Question: I have some square divs in my page which I use like buttons. How can I make the vertical lines a bit inclined without rotating the whole square ?
I want to make a square look like in figure 1 (in green) instead of figure 2 (in red)
Is this possible through css or should I use images ?

'''
html:
<div id="square"></div>
css:
#square {
width:50px;
height:50px;
display:block;
background-color:red;
overflow:hidden
}
'''
<URL>
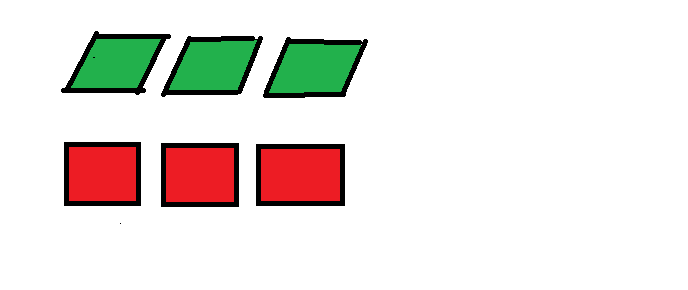
Answer: Use CSS3 Transform: Skew
'''
#square {
-ms-transform: skew(30deg); /* IE 9 */
-webkit-transform: skew(30deg); /* Chrome, Safari, Opera */
transform: skew(30deg); /* Standard syntax */
transform-origin: bottom left; /* Prevent the bottom from shifting */
}
'''
Here's an <URL>